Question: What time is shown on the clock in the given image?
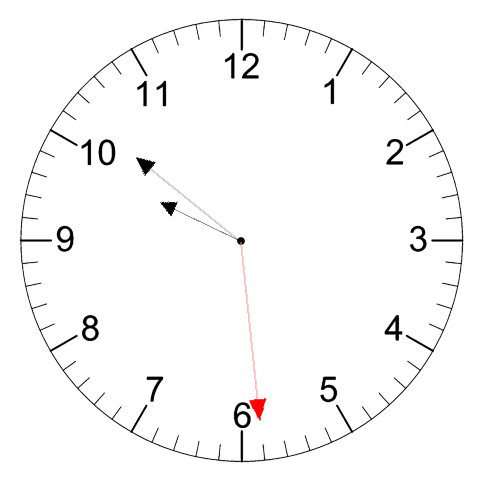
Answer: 09:51:29